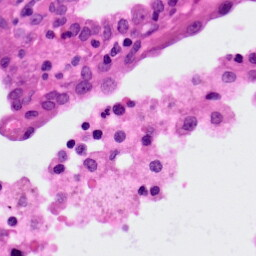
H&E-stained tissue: Lung